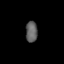
Tissue: prostate
Cell type: Fibroblasts
Senescence score: 0.739
Nuclear area (px): 239
Mean DAPI intensity: 96.326